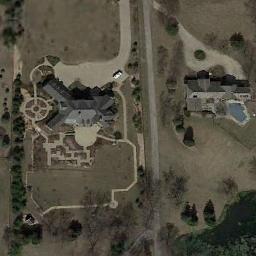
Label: sparse_residential